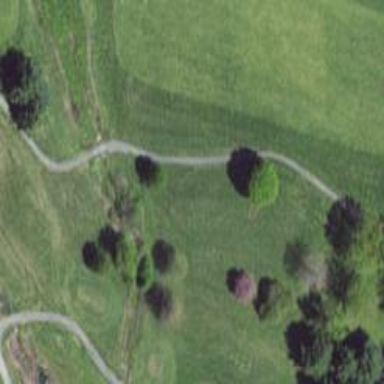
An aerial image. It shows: Path used for both walking and golf.